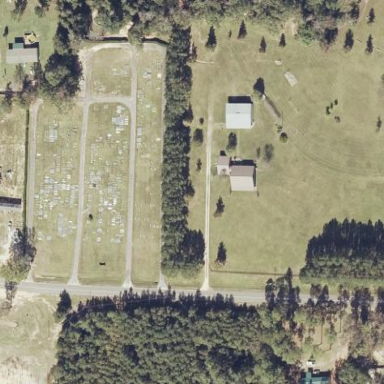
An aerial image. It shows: Cemetery.